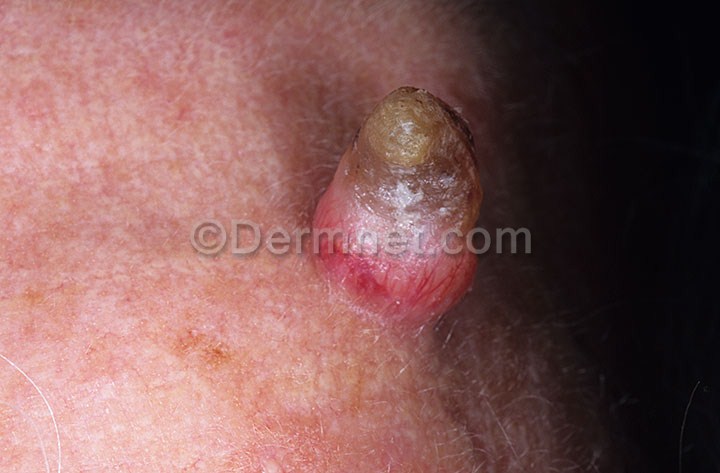
Disease: Bullous Disease Photos